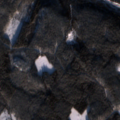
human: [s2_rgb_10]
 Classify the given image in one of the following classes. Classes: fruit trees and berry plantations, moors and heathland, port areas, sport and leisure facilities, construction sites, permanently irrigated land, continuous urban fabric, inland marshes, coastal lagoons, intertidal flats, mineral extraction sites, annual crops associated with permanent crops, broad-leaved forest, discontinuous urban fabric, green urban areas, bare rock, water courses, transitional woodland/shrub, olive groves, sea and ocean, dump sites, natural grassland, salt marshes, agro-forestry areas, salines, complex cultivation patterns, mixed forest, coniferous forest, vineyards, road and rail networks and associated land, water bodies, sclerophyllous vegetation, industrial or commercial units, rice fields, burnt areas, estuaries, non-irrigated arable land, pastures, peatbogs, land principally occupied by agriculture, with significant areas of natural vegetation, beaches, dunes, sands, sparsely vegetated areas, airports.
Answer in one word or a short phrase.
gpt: land principally occupied by agriculture, with significant areas of natural vegetation, coniferous forest, mixed forest, transitional woodland/shrub